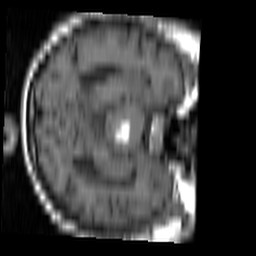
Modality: T1w
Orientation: axial
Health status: ill
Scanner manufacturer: siemens
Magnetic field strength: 1.5 T
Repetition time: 0.4 s
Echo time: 0.014 s